Current action and preconditions to check: trajectory_clear

Your task: For each precondition in the list above, predict whether it will hold at this action.

Consider the current scene as observed from the mobile robot's camera, and analyze the predicted future states of all dynamic agents (e.g., people, animals, vehicles, or any moving entities) within the NEXT SECOND.

IMPORTANT: Only answer "very likely" if you are absolutely certain—based on strong, clear evidence—that a dynamic agent will violate the precondition in the predicted future state. Do NOT answer "very likely" for unlikely, ambiguous, or low-probability risks.

Ask yourself for each precondition: Is there a high probability, with clear and convincing evidence, that the predicted future states of any dynamic agent will interfere with the predicted future state of the currently executing action within the NEXT SECOND, causing that precondition to fail?

Assess the risk level based on these predictions. Use "likely" or "very likely" if motions create a clear risk of interference.

Use "neutral" or "improbable" if agents are nearby but their predicted paths are clearly diverging or non-conflicting.

Failure Risk Categories: "very improbable", "improbable", "neutral", "likely", "very likely"

Answer Format: Output ONLY the probability_of_failure value from these categories: "very improbable", "improbable", "neutral", "likely", "very likely"

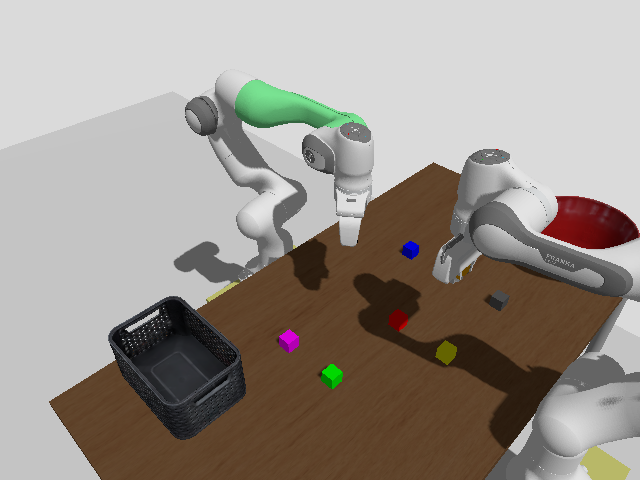

Answer: improbable